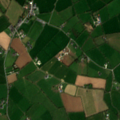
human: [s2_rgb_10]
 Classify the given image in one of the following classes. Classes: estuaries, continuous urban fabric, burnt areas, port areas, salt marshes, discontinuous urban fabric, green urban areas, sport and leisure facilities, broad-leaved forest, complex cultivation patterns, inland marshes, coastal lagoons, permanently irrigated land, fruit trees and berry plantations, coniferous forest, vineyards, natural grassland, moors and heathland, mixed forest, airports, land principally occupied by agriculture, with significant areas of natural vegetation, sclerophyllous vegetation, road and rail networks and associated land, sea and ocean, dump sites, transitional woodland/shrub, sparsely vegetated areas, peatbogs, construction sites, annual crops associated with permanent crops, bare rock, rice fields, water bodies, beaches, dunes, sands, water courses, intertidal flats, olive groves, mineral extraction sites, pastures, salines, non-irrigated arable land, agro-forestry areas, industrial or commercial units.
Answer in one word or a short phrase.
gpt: pastures, complex cultivation patterns